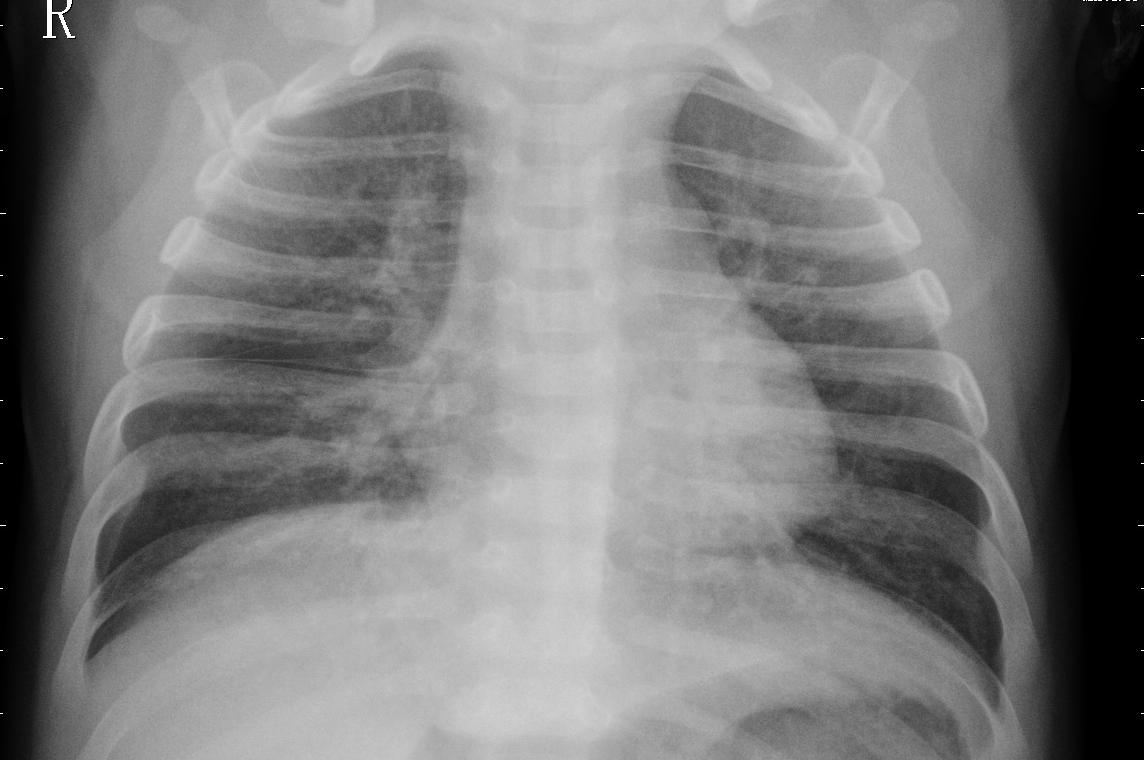
Diagnosis: PNEUMONIA